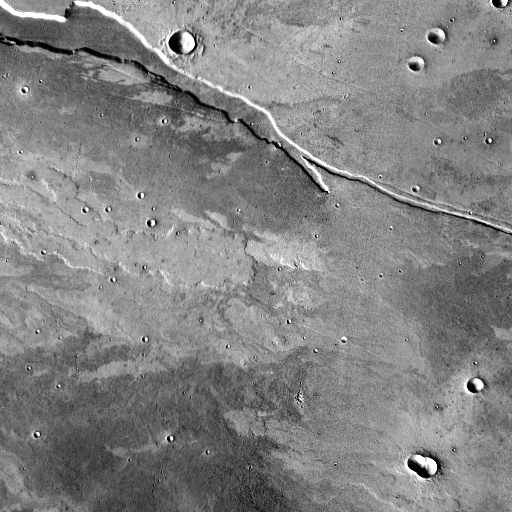
Crater classes present: Background, Other